Field crop: maize
Growth stage: 2
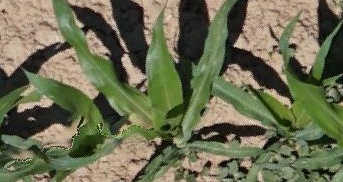
Species: maize